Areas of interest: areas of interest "Park and greenspace"
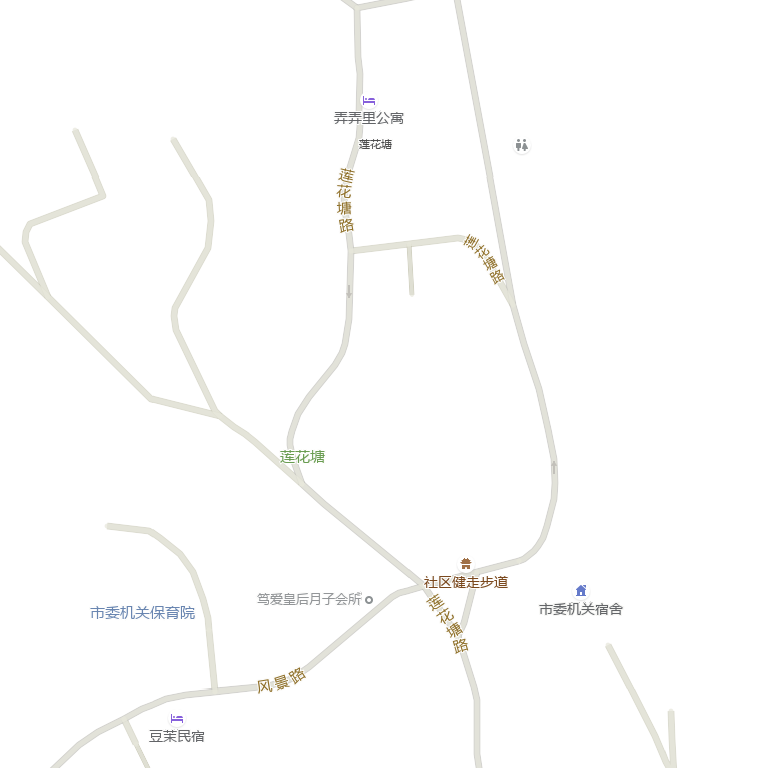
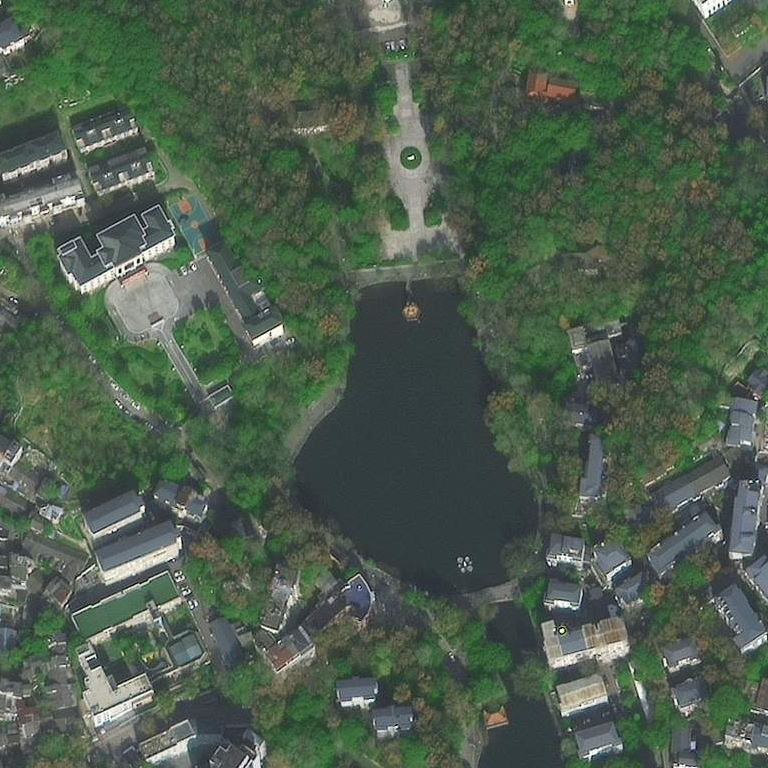